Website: lowes
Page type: receipt
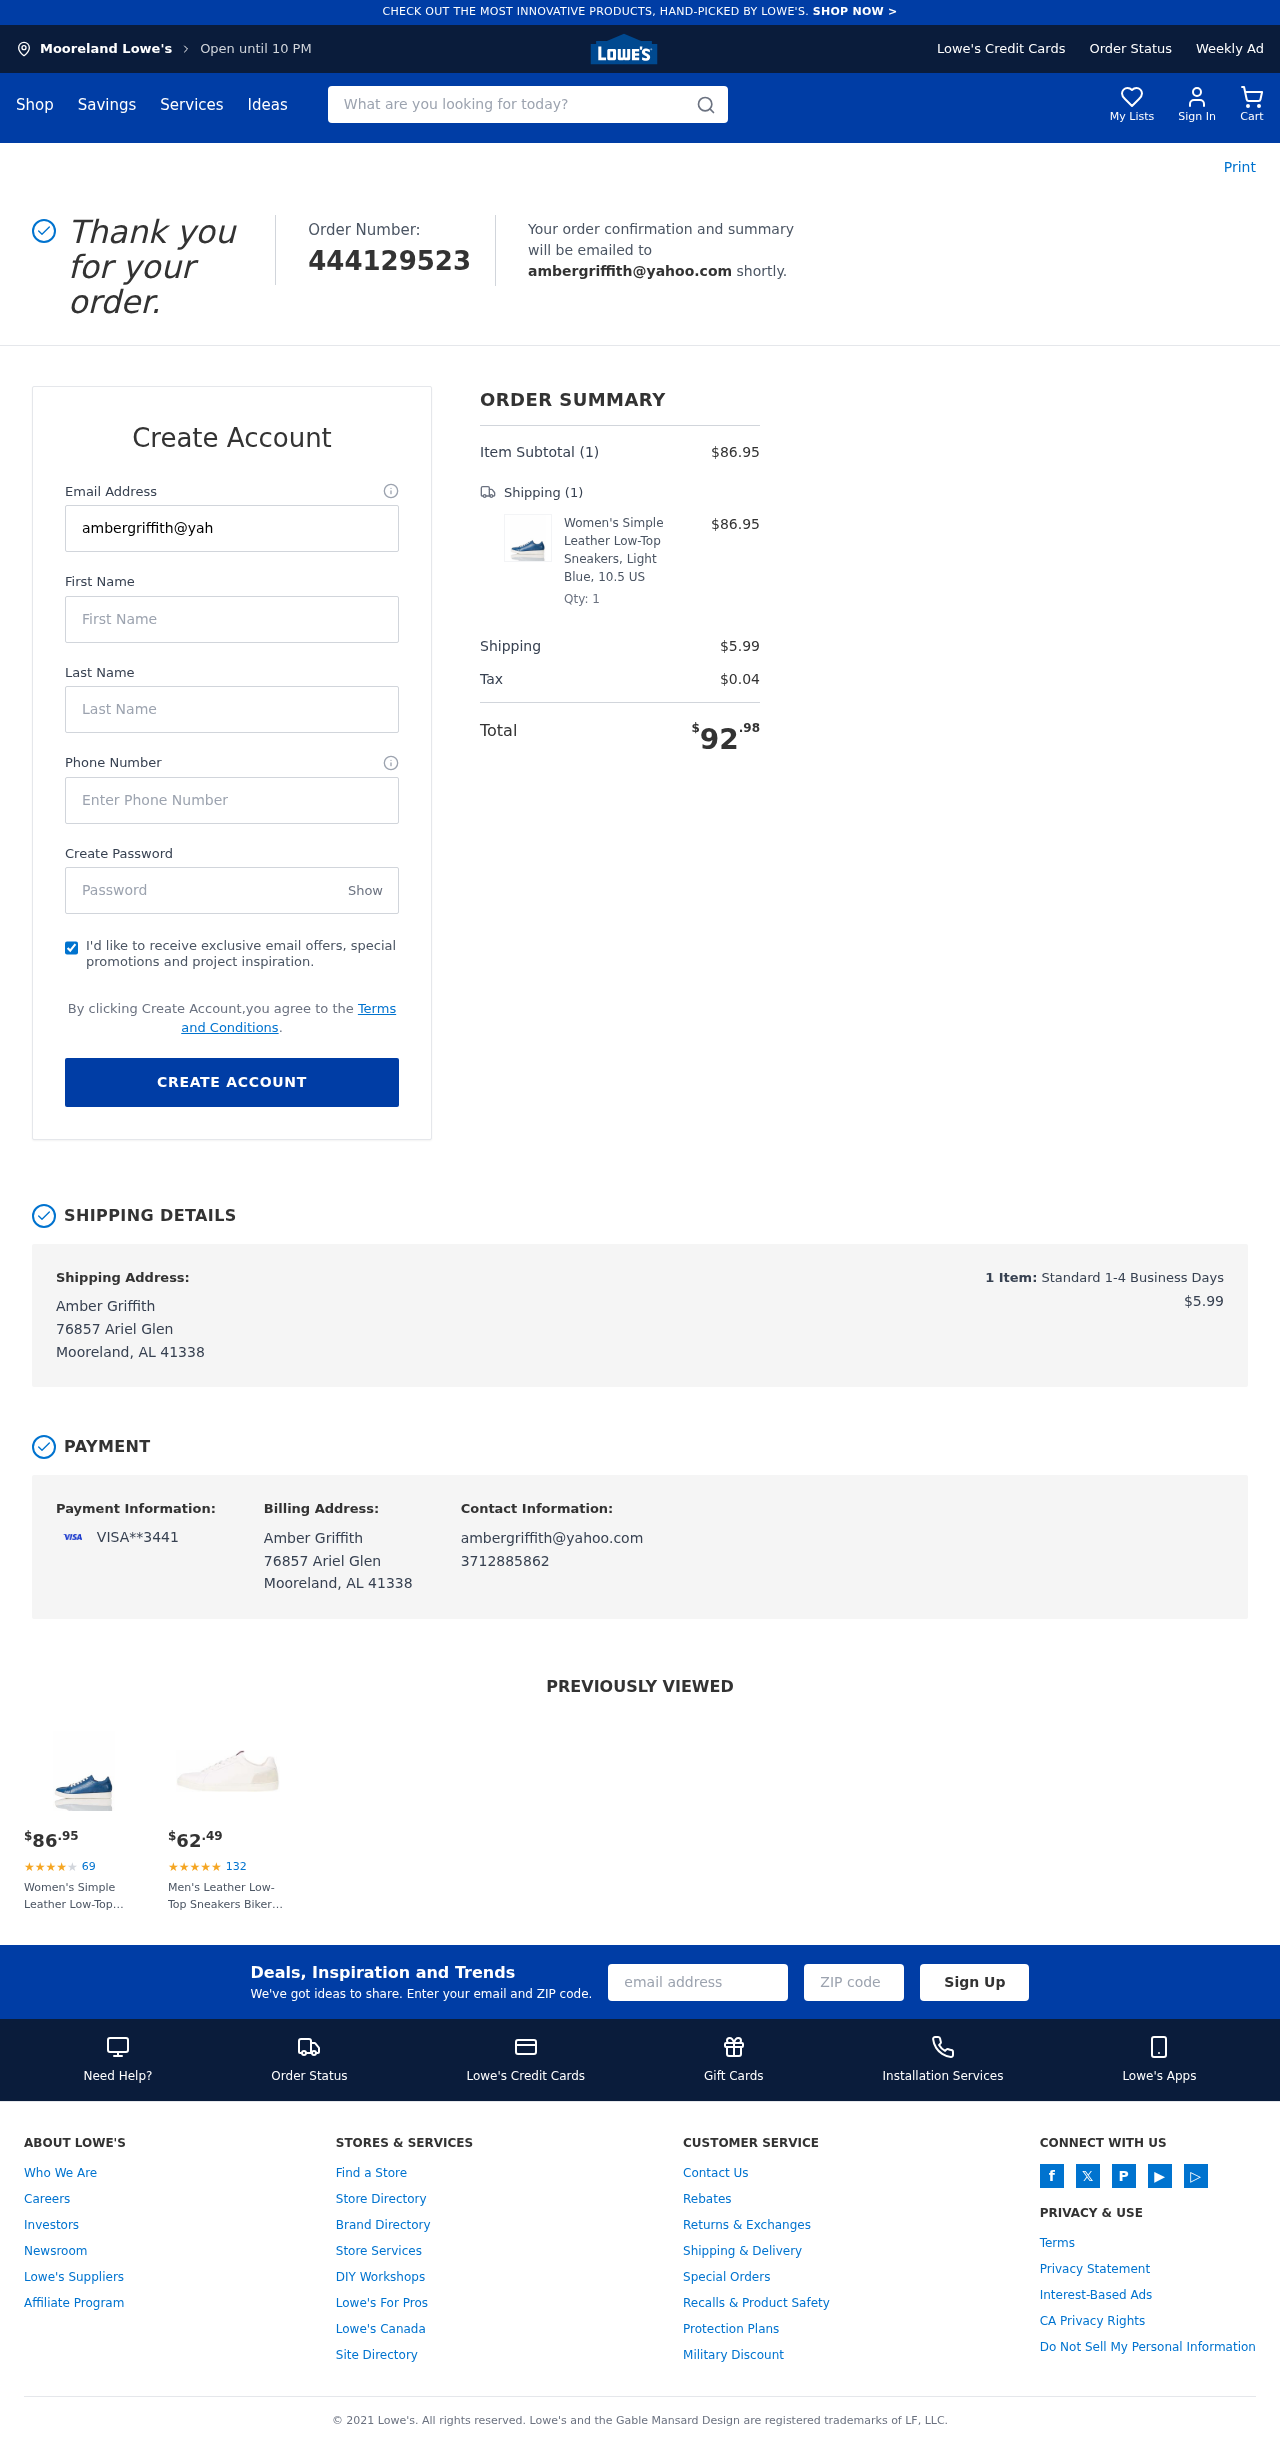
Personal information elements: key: PII_CARD_LAST4
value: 3441
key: PII_CARD_TYPE
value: VISA
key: PII_CITY
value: Mooreland
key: PII_EMAIL
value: ambergriffith@yahoo.com
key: PII_FULLNAME
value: Amber Griffith
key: PII_PHONE
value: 3712885862
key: PII_STREET
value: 76857 Ariel Glen
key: PII_FIRSTNAME
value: Amber
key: PII_LASTNAME
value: Griffith
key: PII_CITY_STATE_ZIP
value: Mooreland, AL 41338
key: PII_FULLNAME2
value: Amber Griffith
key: PII_FULLNAME3
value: Amber Griffith
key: PII_FIRSTNAME2
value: Amber
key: PII_FIRSTNAME3
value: Amber
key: PII_LASTNAME2
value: Griffith
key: PII_LASTNAME3
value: Griffith
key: PII_FIRSTNAME_DERIVED
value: Amber
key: PII_LASTNAME_DERIVED
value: Griffith
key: PII_FULLNAME_DERIVED
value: Amber Griffith
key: PII_NAME_FULL_DERIVED
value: Amber Griffith
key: PII_POSTCODE
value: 41338
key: PII_STATE_ABBR
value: AL
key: PII_POSTCODE_FULL
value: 41338
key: PII_CITY_STATE
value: Mooreland, AL
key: PII_POSTCODE_NUMERIC
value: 41338
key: PII_EMAIL2
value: ambergriffith@yahoo.com
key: PII_EMAIL3
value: ambergriffith@yahoo.com
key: PII_PHONE_LINE
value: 5862
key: PII_PHONE_SUFFIX
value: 5862
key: PII_PHONE2
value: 3712885862
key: PII_PHONE3
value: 3712885862
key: PII_PHONE_NUMERIC
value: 3712885862
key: PII_PHONE_LINE_NUMERIC
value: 5862
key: PII_PHONE_SUFFIX_NUMERIC
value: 5862
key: PII_PHONE2_NUMERIC
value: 3712885862
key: PII_PHONE3_NUMERIC
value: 3712885862
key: PII_PHONE_DIGITS
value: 3712885862
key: PII_PHONE_LAST4
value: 5862
Product elements: key: PRODUCT1_NAME
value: Women's Simple Leather Low-Top Sneakers, Light Blue, 10.5 US
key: PRODUCT1_PRICE
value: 86.95
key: PRODUCT1_QUANTITY
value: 1
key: PRODUCT2_NAME
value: Men's Leather Low-Top Sneakers Biker Boots, White White, Women 2
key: PRODUCT2_NUM_RATINGS
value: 132
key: PRODUCT2_PRICE
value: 62.49
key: PRODUCT1_PRICE2
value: $86.95
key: PRODUCT1_RATING2
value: ★
★
★
★
★
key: PRODUCT1_NUM_RATINGS2
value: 69
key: PRODUCT1_NAME2
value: Women's Simple Leather Low-Top Sneakers, Light Blue, 10.5 US
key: PRODUCT2_RATING
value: ★
★
★
★
★
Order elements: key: ORDER_ID
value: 444129523
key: ORDER_NUM_ITEMS
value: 1
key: ORDER_SUBTOTAL
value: $86.95
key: ORDER_NUM_ITEMS2
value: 1
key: ORDER_SHIPPING_COST
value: $5.99
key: ORDER_TAX
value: $0.04
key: ORDER_TOTAL
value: $92.98
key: ORDER_NUM_ITEMS3
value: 1
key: ORDER_SHIPPING_COST2
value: $5.99
Search elements: key: HEADER_SEARCH
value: What are you looking for today?